Question: I have recently installed the new wampserver 2.5 (with php 5.5.12) due to a problem I had with the wamp I had installed on my laptop.
The thing is that when doing var_dump the info is not displayed as it used to display, the new format is for example>
'''
array(4) { ["title"]=> string(0) "" ["type"]=> array(3) { ["registered"]=> string(1) "1" ["prepay"]=> string(1) "2" ["preregistered"]=> string(1) "0" } ["date"]=> array(3) { ["age"]=> string(0) "" ["from"]=> string(0) "" ["to"]=> string(0) "" } ["number"]=> string(0) "" }
'''
which is unreadable! How come I used to see before like this when doing a var_dump? I didn't have to user xdebug or anything like it, neither use the tags.. how do I fix this?

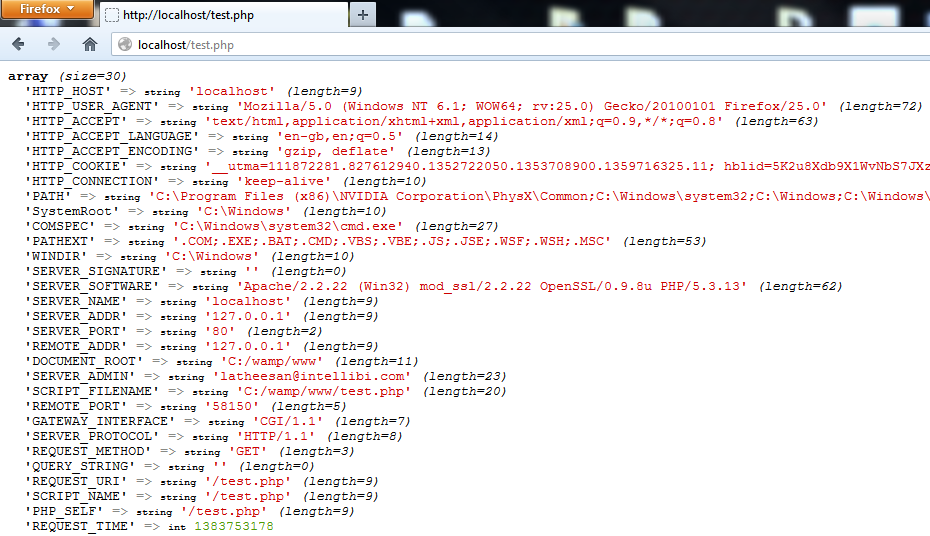
Answer: WAMPServer has come with XDEBUG configured for many version now.
With XDEBUG activated in WAMPServer 2.5 you will get a result that looks just like your picture, it is generated by XDEBUG, but when you deactivate XDEBUG, you will get the standard PHP output that you are complaining about.
Look at your php.ini file ( use the wampmanager menus to edit it )
'''
wampmanager -> PHP -> php.ini
'''
At the bottom you should see this section which activates XDEBUG
'''
zend_extension = "d:/wamp/bin/php/php5.5.12/zend_ext/php_xdebug-2.2.5-5.5-vc11.dll"
;
[xdebug]
xdebug.remote_enable = off
xdebug.profiler_enable = off
xdebug.profiler_enable_trigger = off
xdebug.profiler_output_name = cachegrind.out.%t.%p
xdebug.profiler_output_dir = "d:/wamp/tmp"
xdebug.show_local_vars=0
'''
Make sure you have not removed this or amended any configurations.